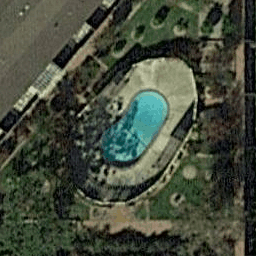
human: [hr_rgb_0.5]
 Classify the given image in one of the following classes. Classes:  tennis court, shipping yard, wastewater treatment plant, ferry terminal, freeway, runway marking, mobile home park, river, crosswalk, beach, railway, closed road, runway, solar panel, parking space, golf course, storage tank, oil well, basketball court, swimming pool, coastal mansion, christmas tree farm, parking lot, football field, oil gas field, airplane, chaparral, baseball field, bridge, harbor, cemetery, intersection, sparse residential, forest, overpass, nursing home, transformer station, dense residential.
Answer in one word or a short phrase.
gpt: swimming pool